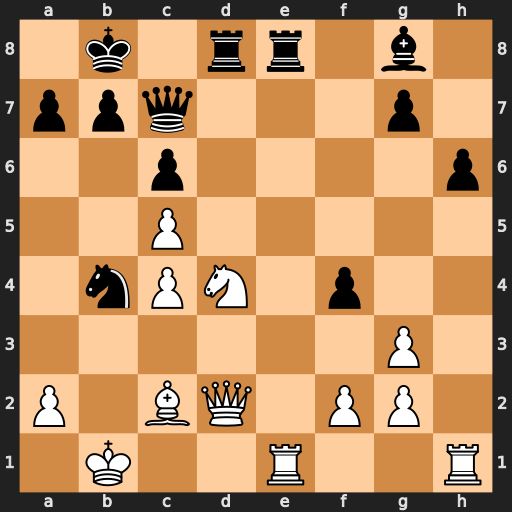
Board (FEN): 1k1rr1b1/ppq3p1/2p4p/2P5/1nPN1p2/6P1/P1BQ1PP1/1K2R2R
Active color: w
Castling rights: -
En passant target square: -
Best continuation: Rxe8 Rxe8 Qxb4